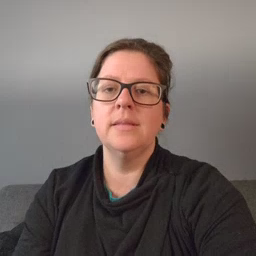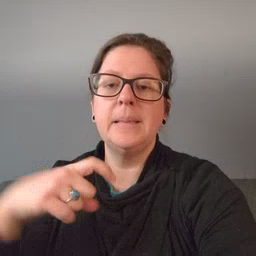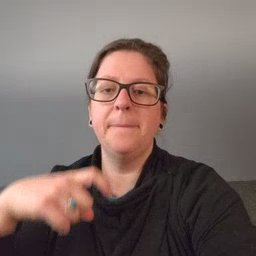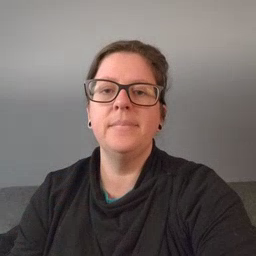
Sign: time